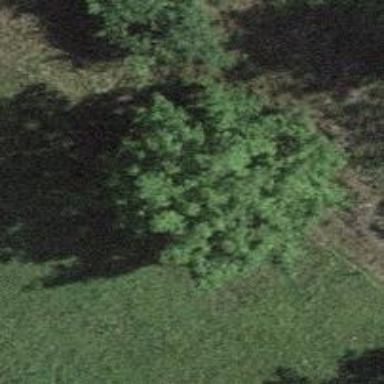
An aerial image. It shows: Beautiful tree in nature.